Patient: sex F, age 54
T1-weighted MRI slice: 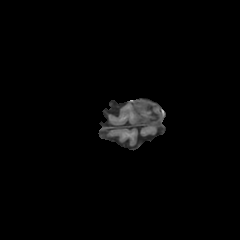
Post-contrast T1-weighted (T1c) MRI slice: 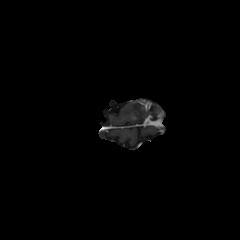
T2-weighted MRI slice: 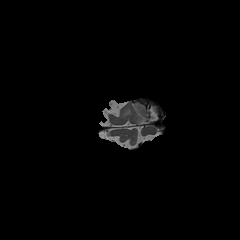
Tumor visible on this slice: yes
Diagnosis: Glioblastoma, IDH-wildtype
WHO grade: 4